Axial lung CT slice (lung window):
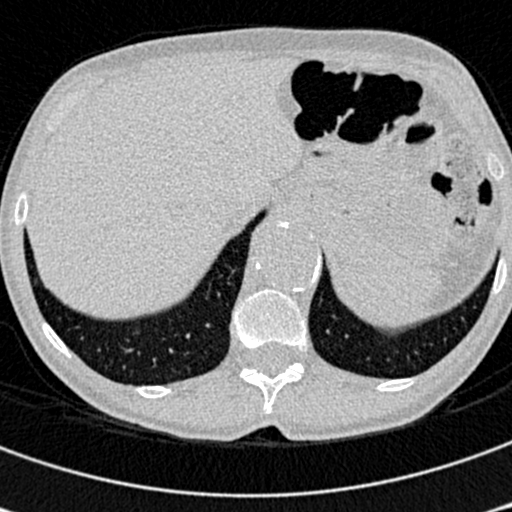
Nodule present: no